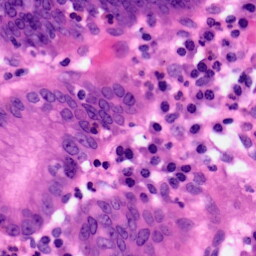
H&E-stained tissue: Pancreatic